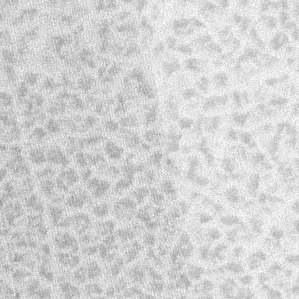
Label: frost